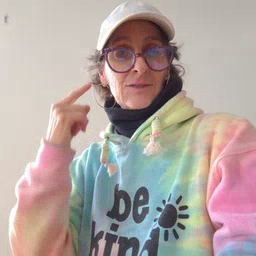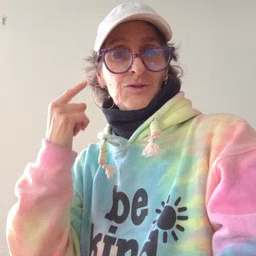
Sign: ear